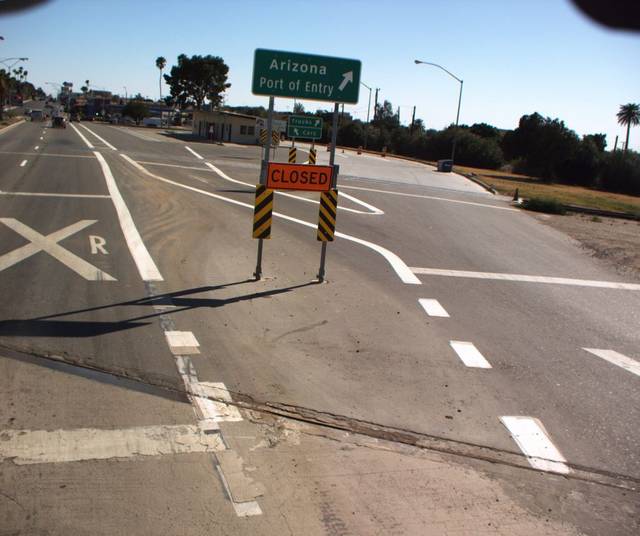
Region: United States
Coordinates: 32.727, -114.625